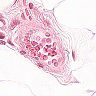
Metastatic tissue present: no